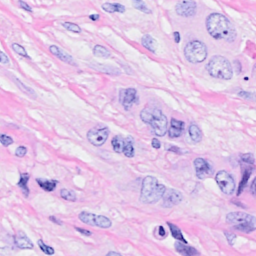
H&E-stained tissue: Breast